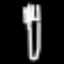
Label: fork